Question: This is my <URL>
'''
table#projectTable > tbody , table#productTable > tbody{
height: 300px;
overflow: auto;
}
'''
The scroll bar is working if you click the upper part but not the lower part.
Very strange.
I used firefox inspect element and I think its something to do with the TR element overlapping because the scrollbar is working fine just above the (imaginary extended line from ) second row (Edit product info)

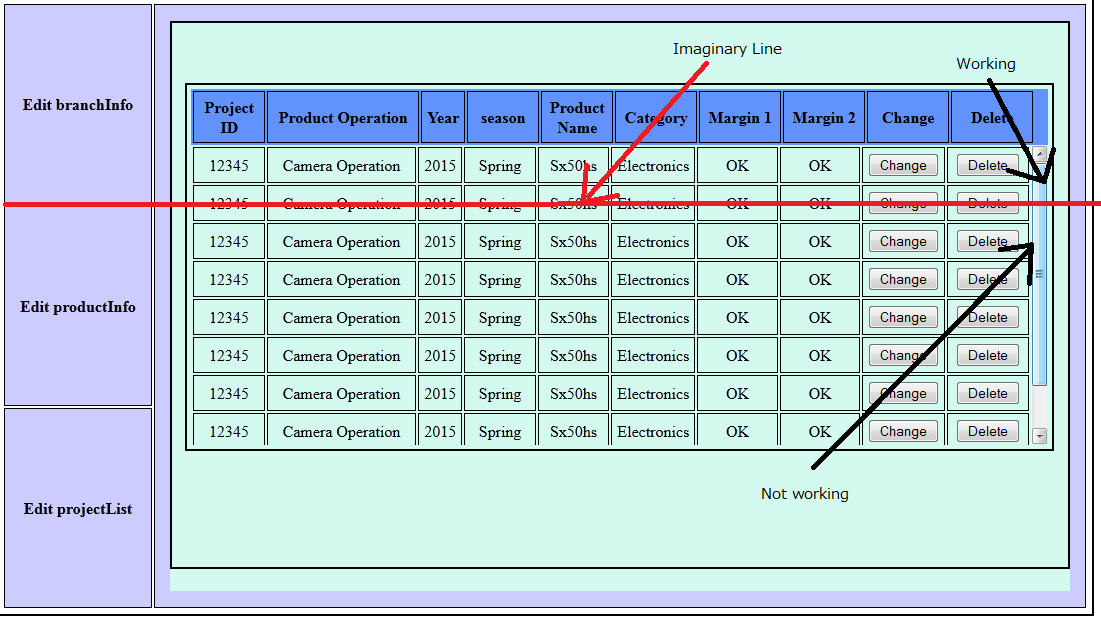
Answer: as i say at comments
'''
.innerDiv{position:absolute;top:80px;left:185px;z-index:10;}
'''
will solve your problem.
maby you already know but if you dont may i kindly suggest you that give a chance to tableless design when you design a layout.
for example - also this sample could be better -
<URL>
'''
<div id="container">
<div id="left">
<a href="#" onclick="hide('table1')">Edit branchInfo</a>
<a href="#" onclick="hide('table2')">Edit branchInfo</a>
<a href="#" onclick="hide('table3')">Edit projectList</a>
</div>
<div id="right">
<div id="table1"> ...1... </div>
<!--#table1-->
<div id="table2"> ...2... </div>
<!--#table2-->
<div id="table3"> ...3... </div>
<!--#table3-->
</div>
<!--#right-->
<div class="clear"></div>
</div>
<!--#container-->
'''
'''
.clear {
clear: left;
}
#container {
border: 1px solid #666;
padding: 5px 5px 0 5px;
}
#left, #right {
float: left;
}
#left a {
display: block;
width: 100px;
height: 200px;
font: 12px/200px arial;
border: 1px solid #999;
margin-bottom: 5px;
padding: 10px;
text-decoration: none;
font-weight: bold;
color: #666;
}
#left a:hover {
background: #efefef;
}
#left a:active {
background: #c0c0c0;
}
#right {
border: 1px solid #999;
margin-left: 5px;
padding: 10px;
height: 654px;
width: 900px;
}
'''